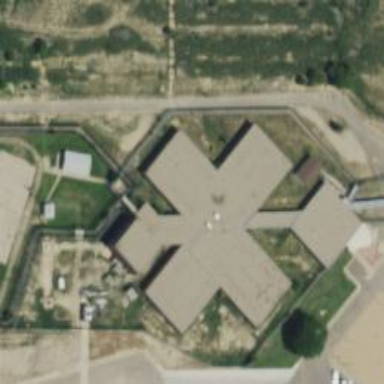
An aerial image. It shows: Prison.